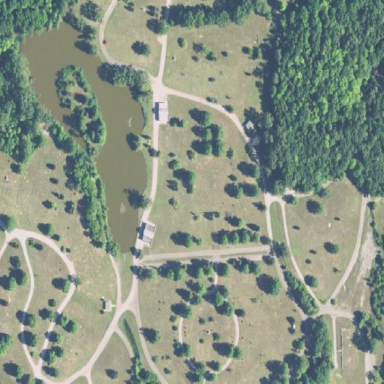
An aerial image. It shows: Cemetery.